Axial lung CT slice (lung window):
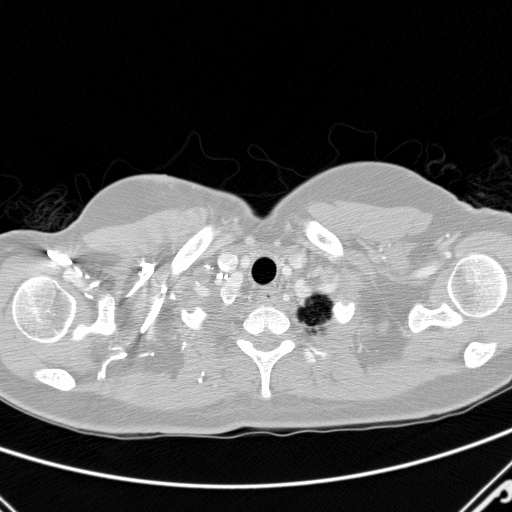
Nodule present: no